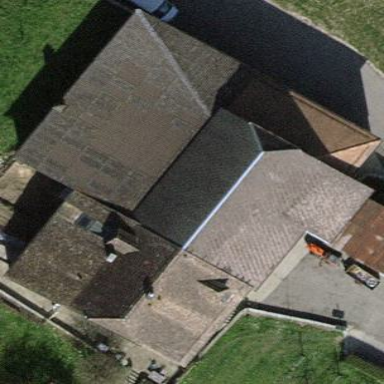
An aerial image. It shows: Farm building.